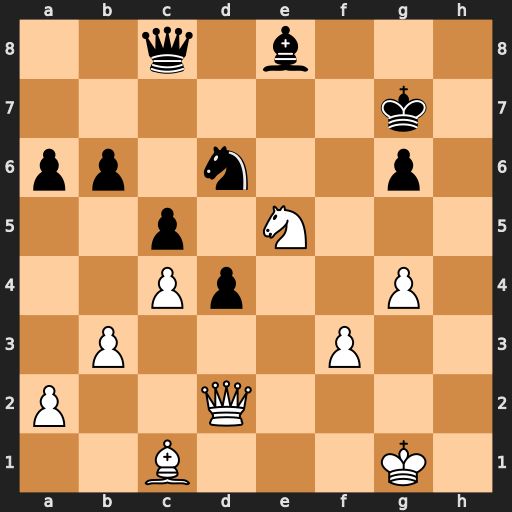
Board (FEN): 2q1b3/6k1/pp1n2p1/2p1N3/2Pp2P1/1P3P2/P2Q4/2B3K1
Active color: w
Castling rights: -
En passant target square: -
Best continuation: Qh6+ Kg8 Nxg6 Bxg6 Qxg6+